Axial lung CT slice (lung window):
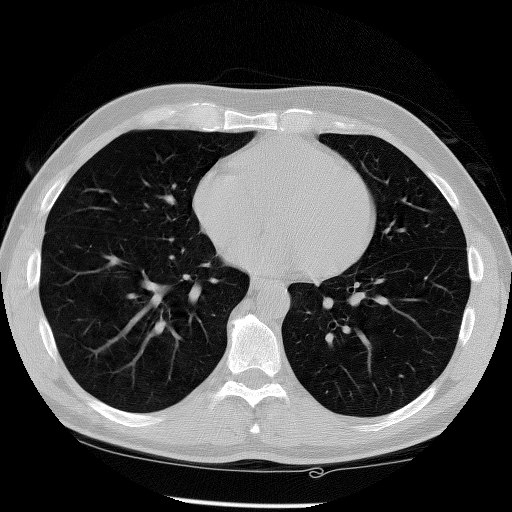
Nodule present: no